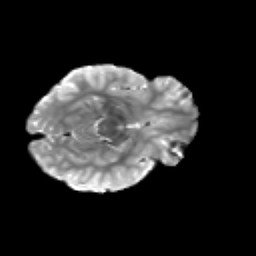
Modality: T2w
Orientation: axial
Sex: male
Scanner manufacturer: siemens
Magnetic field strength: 3 T
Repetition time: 5 s
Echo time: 0.071 s